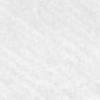
Label: no_change